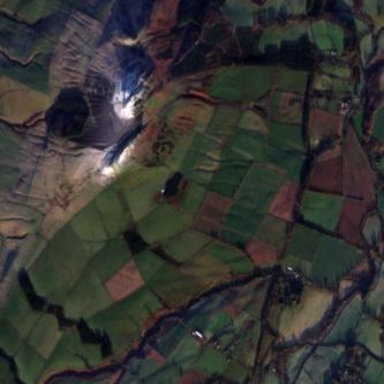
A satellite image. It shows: Landscape featuring fell.